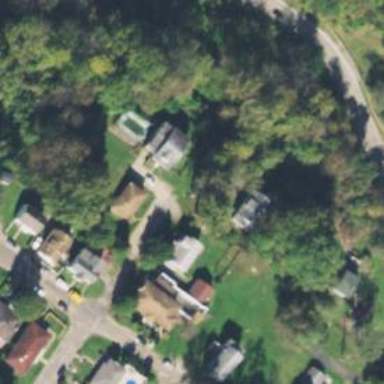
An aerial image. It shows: Driveway.